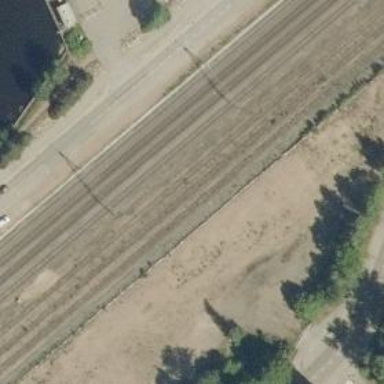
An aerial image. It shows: Disused railway yard.